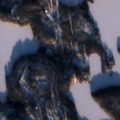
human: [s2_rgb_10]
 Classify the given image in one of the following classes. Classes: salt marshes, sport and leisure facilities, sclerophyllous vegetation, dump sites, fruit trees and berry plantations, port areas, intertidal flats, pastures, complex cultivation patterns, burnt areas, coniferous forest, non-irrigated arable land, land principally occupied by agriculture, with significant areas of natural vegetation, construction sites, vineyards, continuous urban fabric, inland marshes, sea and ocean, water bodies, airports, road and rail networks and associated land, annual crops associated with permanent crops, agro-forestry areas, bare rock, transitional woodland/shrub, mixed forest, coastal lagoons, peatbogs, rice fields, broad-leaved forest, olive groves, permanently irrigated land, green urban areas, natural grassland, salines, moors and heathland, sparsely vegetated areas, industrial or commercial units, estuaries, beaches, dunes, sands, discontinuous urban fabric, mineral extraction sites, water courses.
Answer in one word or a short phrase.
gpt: discontinuous urban fabric, construction sites, sport and leisure facilities, coniferous forest, water bodies